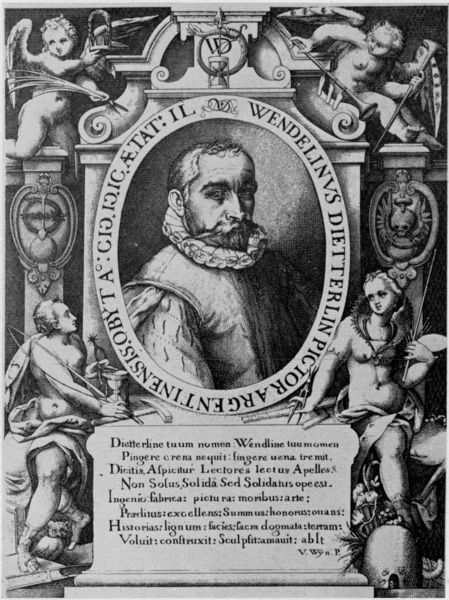
Titel: Selbstbildnis von Dietterlin dem Älteren
Künstler: d.Ä. Dietterlin
Institution: (Seriendruck)
Schlagwörter: akt, flügel, kopf, mann, nackt, frauen, menschen, blumen, brust, frau, nase, ohr, pfeiler, profil, schwarz, säule, säulen, weiss, blick, alt, bart, jung, architektur, augen, barock, federn, kragen, rahmen, schädel, stein, bild, bildnis, halskrause, portrait, porträt, kirche, figur, gewand, haare, halbfigur, mantel, adel, brustbild, renaissance, oval, rund, tondo, engel, putto, relief, schrift, bogen, stab, grafik, graphik, figuren, könig, kartusche, inschrift, büste, glatze, maler, deutsch, bienen, becher, buch, medaillon, zweig, denkmal, druck, druckgraphik, jungfrau, stich, seite, text, uniform, soldat, beschriftung, autor, offizier, allegorie, krause, buchseite, wappen, schnörkel, totenkopf, halbprofil, voluten, rosette, grab, mittelalter, prinz, volute, trompeten, dürer, schreiber, emblem, posaune, putten, kupferstich, totenschädel, eule, allegorien, pute, putti, pfeil, fresco, wissenschaft, latein, lateinisch, zirkel, grabstein, puten, personifikationen, seriendruck, bilnis, schrfit, sanduhr, attribute, palmenzweig, zierwerk, rollwerk, eingel, ditterlin, memoriam, schwarzeweiss, wendelin, wendelin dieterlin, wendelinus, bienenkorb, krahen, il, 1650, buddi, dietterlin, wendelimus